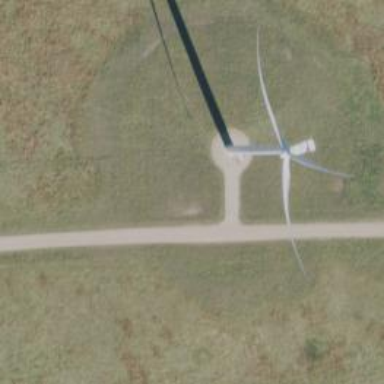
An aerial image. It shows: Wind generator using wind turbines of horizontal axis.